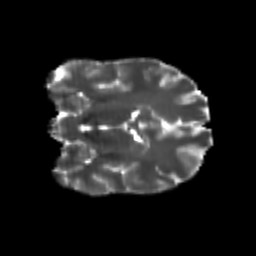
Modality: T2w
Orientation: coronal
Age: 24
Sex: male
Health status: healthy
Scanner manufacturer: philips
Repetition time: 7.388 s
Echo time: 0.08599 s